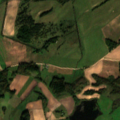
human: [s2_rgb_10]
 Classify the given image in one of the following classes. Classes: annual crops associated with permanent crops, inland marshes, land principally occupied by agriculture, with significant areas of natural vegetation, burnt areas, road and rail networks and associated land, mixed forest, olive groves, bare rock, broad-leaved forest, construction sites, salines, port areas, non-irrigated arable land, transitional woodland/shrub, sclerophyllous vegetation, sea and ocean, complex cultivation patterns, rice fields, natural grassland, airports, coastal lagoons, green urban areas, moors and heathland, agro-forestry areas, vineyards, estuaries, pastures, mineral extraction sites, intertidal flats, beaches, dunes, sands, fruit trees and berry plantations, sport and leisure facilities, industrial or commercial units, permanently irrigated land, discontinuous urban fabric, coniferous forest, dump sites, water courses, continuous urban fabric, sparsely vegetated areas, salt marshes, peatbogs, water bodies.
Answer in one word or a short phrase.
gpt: non-irrigated arable land, pastures, complex cultivation patterns, land principally occupied by agriculture, with significant areas of natural vegetation, mixed forest